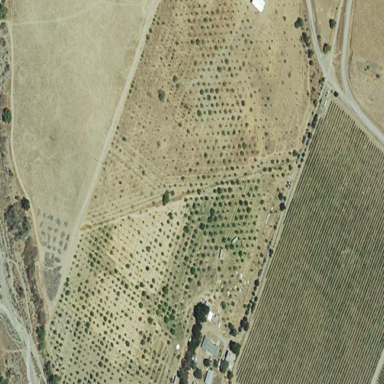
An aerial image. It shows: Orchard.